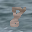
Label: 8